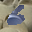
Label: 6